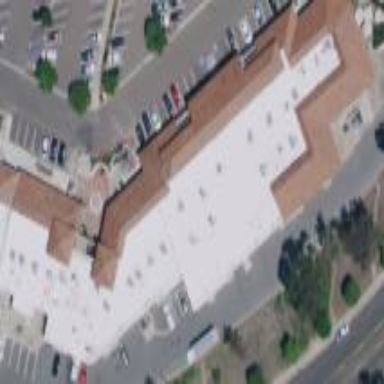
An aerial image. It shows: Commercial building.